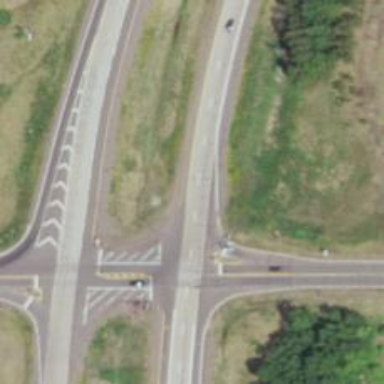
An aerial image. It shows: Trunk link highway.